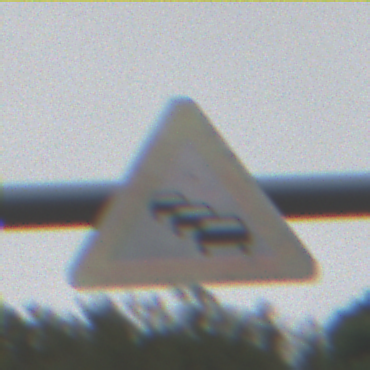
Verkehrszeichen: Stau
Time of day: Midday
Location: Outdoor (Nature)
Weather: Overcast
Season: NotSpecified
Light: Natural